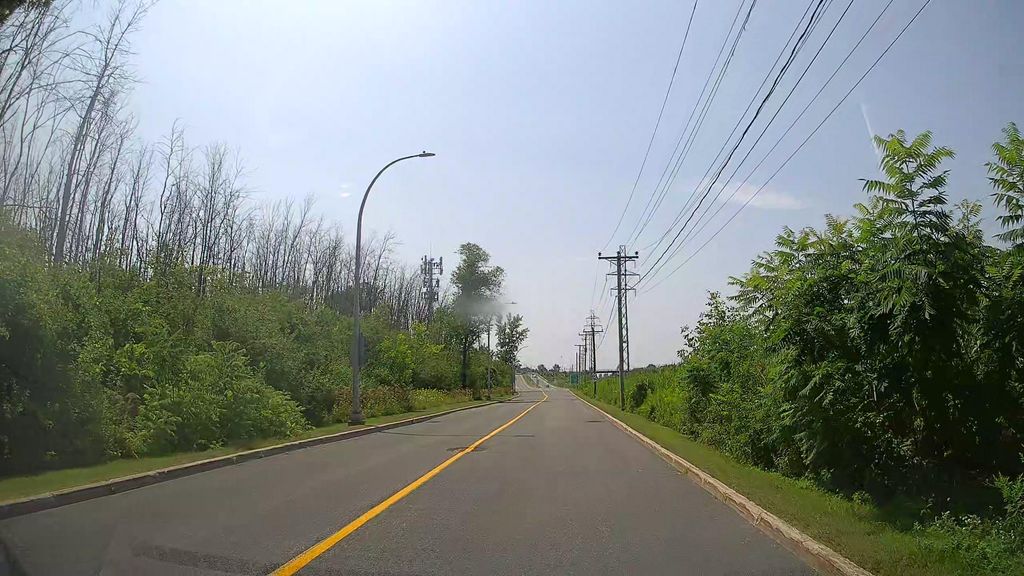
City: montreal